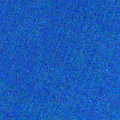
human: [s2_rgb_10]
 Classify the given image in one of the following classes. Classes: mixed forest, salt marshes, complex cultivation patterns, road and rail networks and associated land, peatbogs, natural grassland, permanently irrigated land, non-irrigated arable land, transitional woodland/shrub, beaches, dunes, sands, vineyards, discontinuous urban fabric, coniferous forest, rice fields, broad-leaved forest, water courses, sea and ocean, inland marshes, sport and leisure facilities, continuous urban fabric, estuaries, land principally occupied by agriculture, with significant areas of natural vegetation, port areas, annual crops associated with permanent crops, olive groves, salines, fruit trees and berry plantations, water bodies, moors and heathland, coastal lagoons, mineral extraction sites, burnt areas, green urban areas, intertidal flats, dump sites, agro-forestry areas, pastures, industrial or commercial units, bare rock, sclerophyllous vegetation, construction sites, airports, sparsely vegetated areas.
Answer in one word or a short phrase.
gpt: sea and ocean